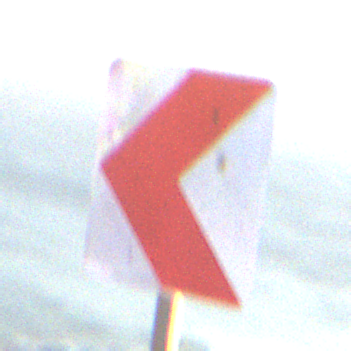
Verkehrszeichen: RichtungstafelnInKurvenKleinRechts
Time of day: SunriseSunset
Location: Outdoor (RoadRail)
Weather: PartlyCloudy
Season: NotSpecified
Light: Natural